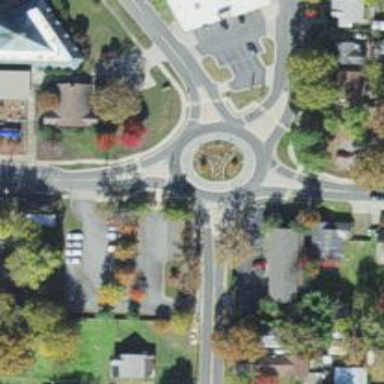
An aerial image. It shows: Residential road that intersects with roundabout.